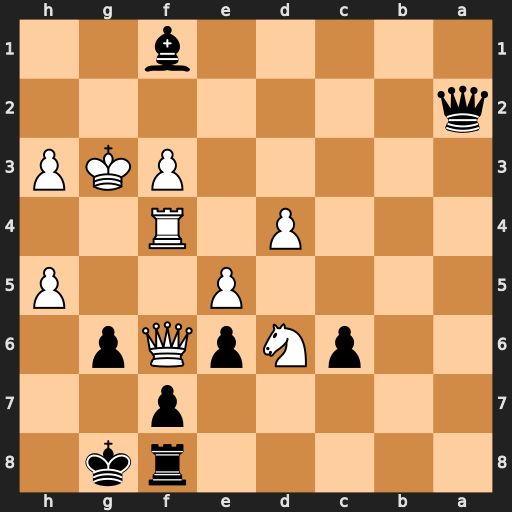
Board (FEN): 5rk1/5p2/2pNpQp1/4P2P/3P1R2/5PKP/q7/5b2
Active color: b
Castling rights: -
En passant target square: -
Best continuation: Qg2+ Kh4 Qxh3+ Kg5 Qxh5#